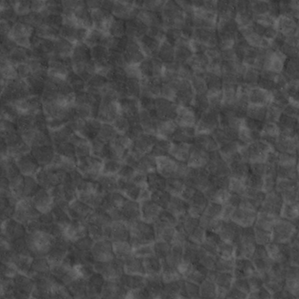
Label: non_frost